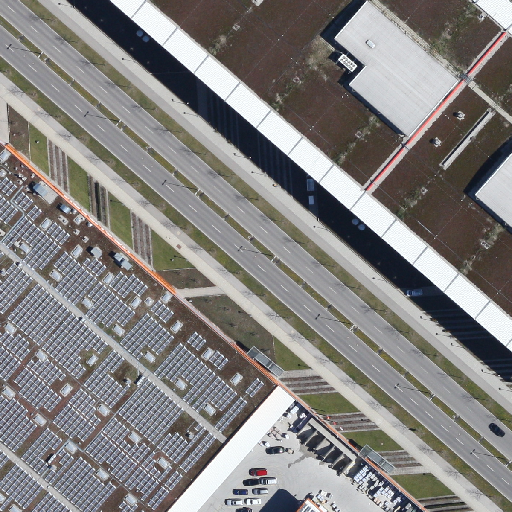
Referring expression: van